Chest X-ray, PA view. Patient: 70 years old, sex F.
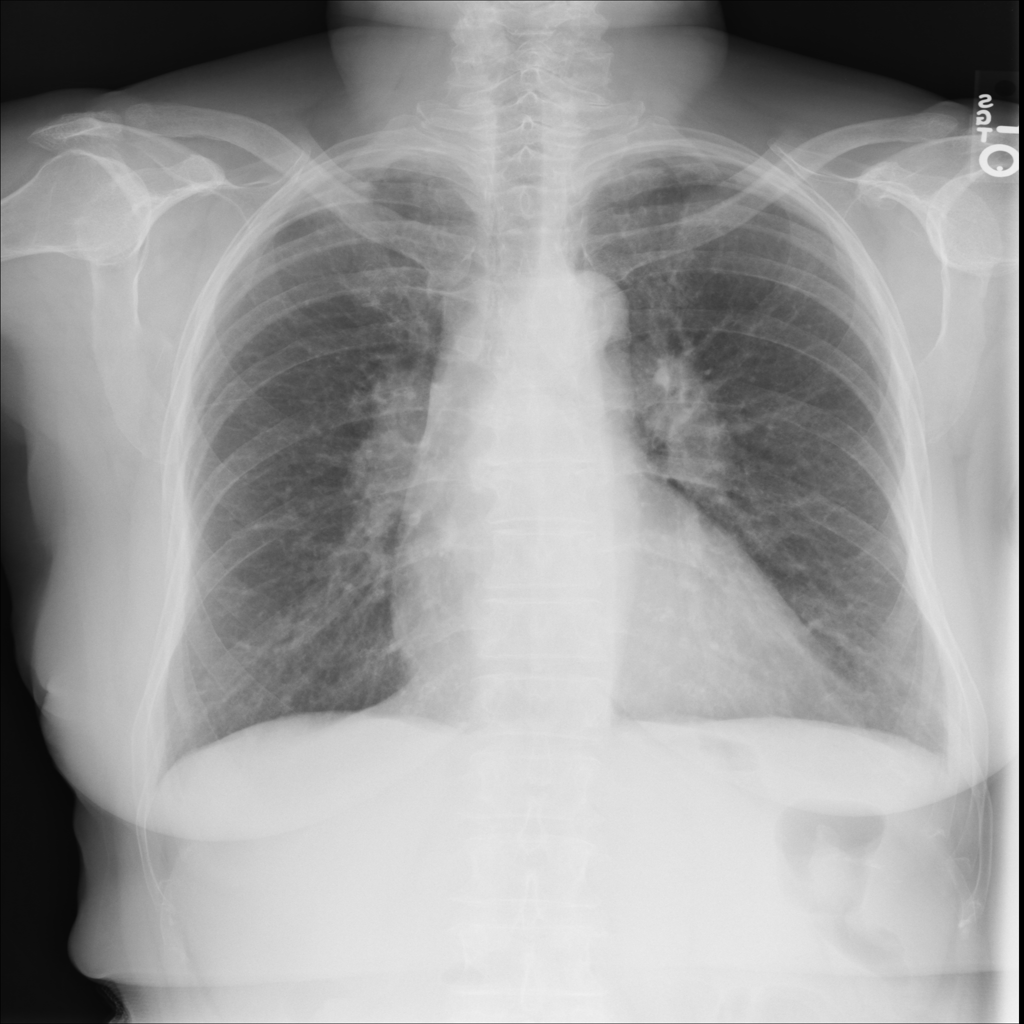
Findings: No Finding